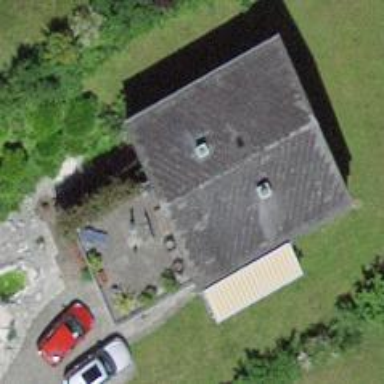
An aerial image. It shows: Detached building with gabled roof.